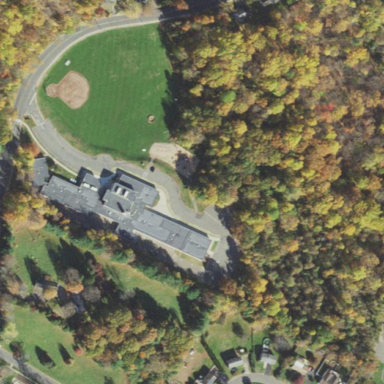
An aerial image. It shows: School.